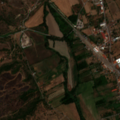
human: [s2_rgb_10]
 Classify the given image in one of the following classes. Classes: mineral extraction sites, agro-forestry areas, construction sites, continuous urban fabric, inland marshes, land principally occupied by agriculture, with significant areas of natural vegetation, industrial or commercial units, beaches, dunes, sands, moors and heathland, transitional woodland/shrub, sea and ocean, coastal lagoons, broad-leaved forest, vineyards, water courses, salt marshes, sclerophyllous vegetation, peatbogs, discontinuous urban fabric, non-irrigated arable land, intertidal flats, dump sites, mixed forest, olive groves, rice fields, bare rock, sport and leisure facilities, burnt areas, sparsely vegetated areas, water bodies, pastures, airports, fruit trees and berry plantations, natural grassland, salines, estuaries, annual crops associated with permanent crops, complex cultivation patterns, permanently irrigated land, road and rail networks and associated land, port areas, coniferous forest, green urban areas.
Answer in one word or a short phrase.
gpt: discontinuous urban fabric, permanently irrigated land, olive groves, complex cultivation patterns, agro-forestry areas, transitional woodland/shrub, burnt areas